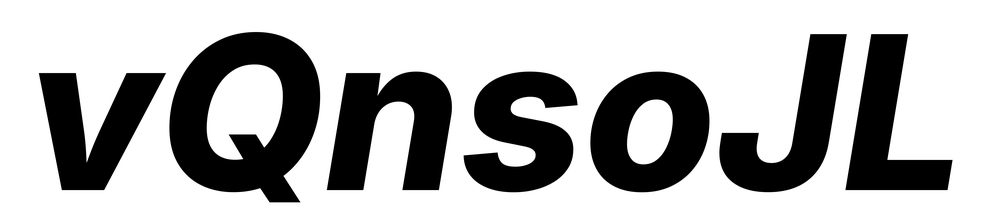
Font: Inter-Italic_ExtraBold_Italic